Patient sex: F
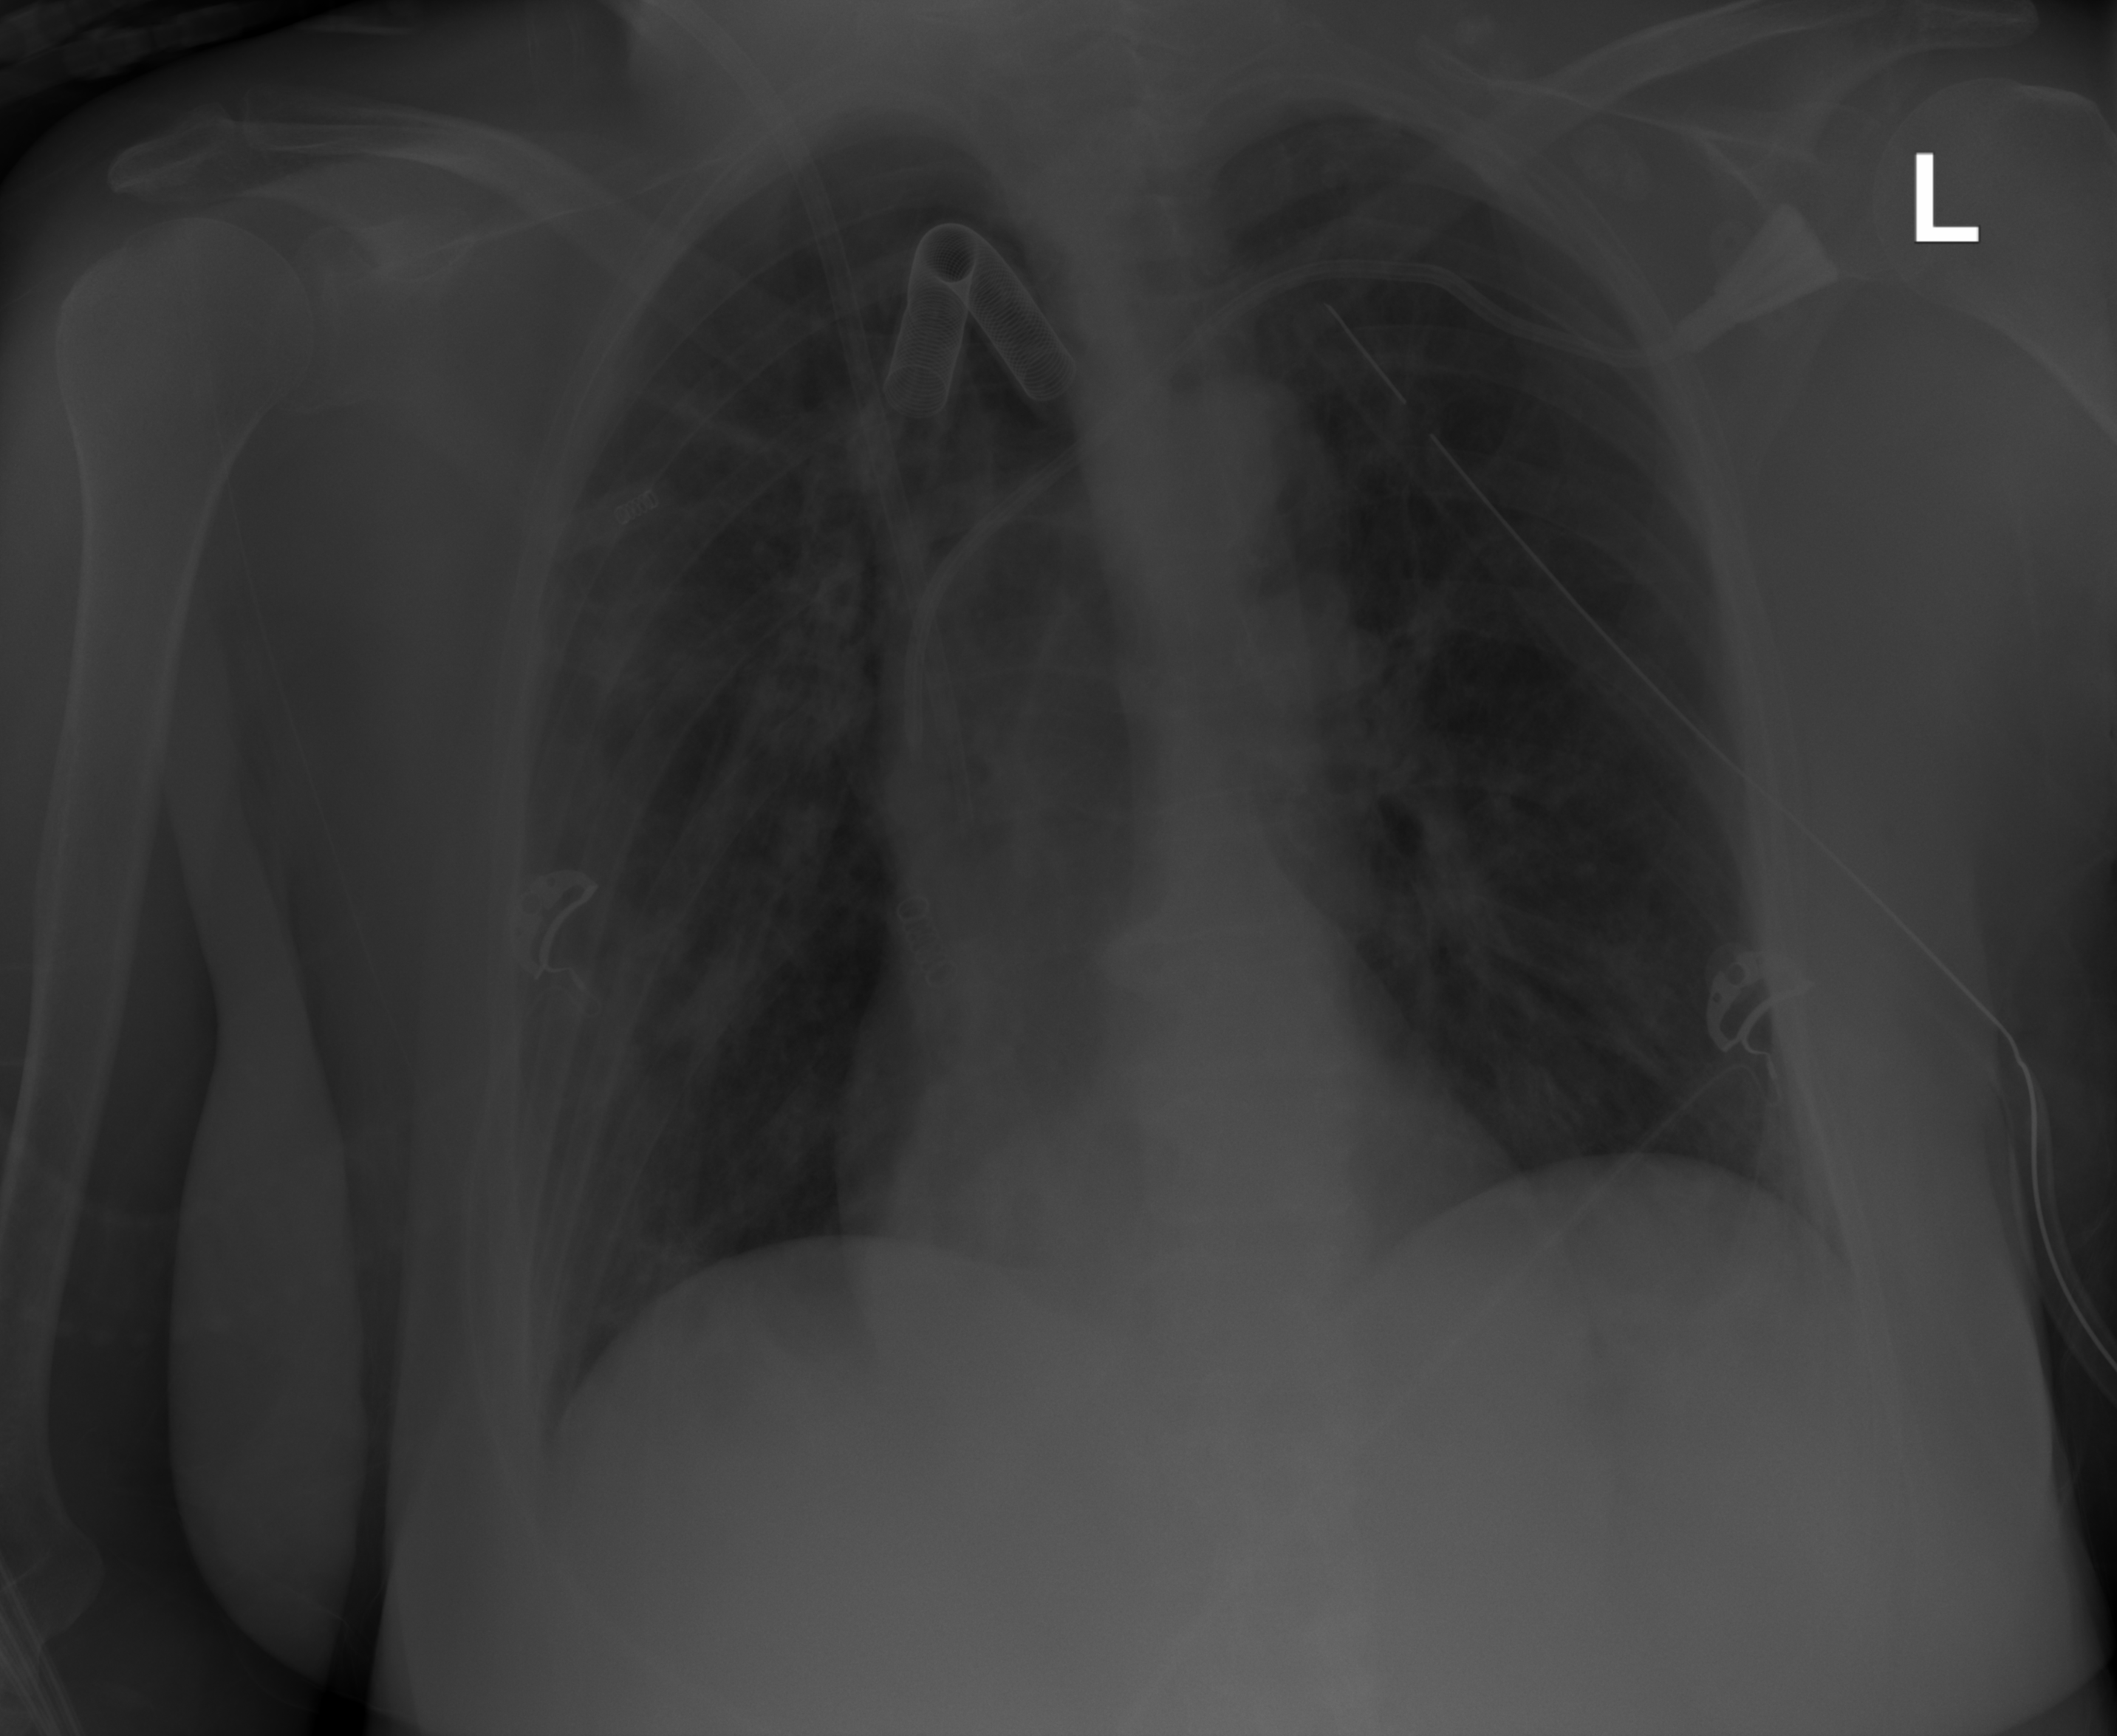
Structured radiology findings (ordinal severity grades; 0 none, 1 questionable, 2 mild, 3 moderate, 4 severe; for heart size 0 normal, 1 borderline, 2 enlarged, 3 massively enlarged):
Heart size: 0
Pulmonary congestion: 0
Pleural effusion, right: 0
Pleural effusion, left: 0
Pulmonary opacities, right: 2
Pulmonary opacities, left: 0
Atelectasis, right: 2
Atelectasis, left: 2